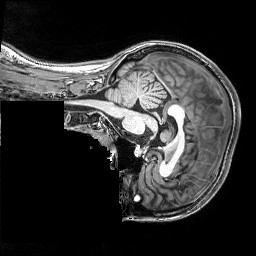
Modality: T1w
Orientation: sagittal
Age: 19
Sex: female